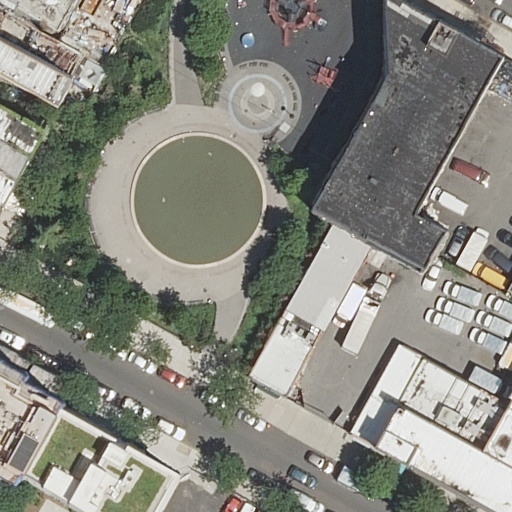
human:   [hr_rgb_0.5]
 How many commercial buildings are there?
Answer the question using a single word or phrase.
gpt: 0

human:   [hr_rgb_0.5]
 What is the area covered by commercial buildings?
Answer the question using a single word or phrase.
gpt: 0m2

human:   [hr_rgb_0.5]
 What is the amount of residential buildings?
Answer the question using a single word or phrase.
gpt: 12

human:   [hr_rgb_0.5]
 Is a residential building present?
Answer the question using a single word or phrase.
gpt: yes

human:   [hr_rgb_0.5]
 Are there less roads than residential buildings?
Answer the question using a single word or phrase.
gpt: yes

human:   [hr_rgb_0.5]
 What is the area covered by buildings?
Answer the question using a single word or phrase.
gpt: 2628m2

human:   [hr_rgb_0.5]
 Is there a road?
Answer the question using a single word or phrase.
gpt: yes

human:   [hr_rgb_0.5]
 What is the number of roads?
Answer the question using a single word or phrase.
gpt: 1

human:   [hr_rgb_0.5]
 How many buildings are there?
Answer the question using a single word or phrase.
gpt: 12

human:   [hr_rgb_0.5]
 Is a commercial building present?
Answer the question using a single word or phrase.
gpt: no

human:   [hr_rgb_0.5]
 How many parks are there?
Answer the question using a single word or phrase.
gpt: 1

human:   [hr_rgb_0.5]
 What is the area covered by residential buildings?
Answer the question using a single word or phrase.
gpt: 2628m2

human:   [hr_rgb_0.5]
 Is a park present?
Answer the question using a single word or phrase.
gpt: yes

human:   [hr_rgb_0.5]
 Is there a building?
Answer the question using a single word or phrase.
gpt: yes

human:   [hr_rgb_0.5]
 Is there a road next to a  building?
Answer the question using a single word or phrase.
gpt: yes

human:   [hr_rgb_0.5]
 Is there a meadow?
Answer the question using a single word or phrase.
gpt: yes

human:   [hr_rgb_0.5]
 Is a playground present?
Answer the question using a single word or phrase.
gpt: yes

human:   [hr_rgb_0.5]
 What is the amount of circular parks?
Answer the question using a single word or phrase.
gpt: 0

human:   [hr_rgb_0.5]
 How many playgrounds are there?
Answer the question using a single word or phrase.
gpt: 1

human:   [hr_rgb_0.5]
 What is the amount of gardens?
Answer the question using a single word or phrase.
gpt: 1

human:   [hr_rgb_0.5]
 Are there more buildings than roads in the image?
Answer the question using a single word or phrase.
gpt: yes

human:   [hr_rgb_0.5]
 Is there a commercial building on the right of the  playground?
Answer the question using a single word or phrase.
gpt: no

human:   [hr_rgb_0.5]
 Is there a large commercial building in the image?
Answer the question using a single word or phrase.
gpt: no

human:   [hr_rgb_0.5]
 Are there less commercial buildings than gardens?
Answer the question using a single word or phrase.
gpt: yes

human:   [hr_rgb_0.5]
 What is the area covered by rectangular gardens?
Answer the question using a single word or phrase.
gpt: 74m2

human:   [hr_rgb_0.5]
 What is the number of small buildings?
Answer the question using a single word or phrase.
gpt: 7

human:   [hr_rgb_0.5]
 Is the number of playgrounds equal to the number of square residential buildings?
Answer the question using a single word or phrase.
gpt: no

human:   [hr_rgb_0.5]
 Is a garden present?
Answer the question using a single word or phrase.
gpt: yes

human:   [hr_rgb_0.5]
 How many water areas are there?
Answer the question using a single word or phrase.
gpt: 0

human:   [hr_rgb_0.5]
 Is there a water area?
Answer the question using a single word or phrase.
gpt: no

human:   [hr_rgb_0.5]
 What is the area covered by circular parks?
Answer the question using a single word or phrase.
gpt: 0m2

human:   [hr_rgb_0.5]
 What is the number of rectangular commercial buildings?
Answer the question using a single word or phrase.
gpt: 0

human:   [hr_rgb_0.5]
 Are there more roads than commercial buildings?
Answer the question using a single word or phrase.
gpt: yes

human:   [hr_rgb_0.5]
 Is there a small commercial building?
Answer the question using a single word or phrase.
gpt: no

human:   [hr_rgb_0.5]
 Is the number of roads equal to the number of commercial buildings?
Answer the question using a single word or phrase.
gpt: no

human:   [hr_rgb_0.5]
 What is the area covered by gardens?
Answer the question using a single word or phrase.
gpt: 74m2

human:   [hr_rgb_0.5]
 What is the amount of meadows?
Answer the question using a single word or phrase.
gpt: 1

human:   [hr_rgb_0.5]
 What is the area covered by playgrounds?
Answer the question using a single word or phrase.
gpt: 692m2

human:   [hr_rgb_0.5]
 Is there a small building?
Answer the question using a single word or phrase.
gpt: yes

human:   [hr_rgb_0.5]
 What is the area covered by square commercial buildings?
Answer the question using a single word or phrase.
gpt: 0m2

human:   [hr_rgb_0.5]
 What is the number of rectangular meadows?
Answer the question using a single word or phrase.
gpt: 1

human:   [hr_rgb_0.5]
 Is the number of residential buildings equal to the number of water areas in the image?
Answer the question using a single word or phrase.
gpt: no

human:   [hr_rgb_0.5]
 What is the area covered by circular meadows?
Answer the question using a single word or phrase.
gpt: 546m2

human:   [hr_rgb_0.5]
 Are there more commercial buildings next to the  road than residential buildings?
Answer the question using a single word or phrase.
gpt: no

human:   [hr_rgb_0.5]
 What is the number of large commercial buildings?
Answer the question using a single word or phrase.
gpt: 0

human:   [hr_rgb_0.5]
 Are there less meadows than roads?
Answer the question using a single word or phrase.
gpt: no

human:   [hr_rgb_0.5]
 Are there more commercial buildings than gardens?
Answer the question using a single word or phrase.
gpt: no

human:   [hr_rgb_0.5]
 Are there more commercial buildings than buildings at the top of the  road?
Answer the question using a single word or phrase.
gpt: no

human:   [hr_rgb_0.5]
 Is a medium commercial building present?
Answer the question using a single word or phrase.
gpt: no

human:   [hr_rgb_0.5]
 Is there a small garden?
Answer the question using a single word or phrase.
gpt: yes

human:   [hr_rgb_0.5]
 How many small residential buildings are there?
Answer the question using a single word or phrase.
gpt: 7

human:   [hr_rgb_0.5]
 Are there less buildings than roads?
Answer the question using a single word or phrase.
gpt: no

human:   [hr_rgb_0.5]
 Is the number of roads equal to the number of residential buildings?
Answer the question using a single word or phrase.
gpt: no

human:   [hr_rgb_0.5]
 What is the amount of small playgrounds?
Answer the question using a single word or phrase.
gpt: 0

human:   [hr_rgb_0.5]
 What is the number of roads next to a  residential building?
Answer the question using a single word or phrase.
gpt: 1

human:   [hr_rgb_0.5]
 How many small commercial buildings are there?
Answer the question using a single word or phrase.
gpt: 0

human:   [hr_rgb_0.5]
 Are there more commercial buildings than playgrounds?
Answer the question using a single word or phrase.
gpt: no

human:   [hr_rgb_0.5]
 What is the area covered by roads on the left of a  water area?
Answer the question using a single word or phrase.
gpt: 0m2

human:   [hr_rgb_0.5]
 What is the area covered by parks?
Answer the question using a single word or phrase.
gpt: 3627m2

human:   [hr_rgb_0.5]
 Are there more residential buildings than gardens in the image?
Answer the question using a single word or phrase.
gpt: yes

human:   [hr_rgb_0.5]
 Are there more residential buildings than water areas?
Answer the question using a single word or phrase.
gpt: yes

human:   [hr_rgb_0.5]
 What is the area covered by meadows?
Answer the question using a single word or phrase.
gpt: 546m2

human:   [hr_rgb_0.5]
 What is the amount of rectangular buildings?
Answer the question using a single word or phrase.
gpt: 10

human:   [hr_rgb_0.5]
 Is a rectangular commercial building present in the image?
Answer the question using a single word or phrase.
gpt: no